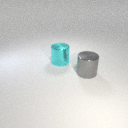
large cyan metal cylinder behind large gray metal cylinder